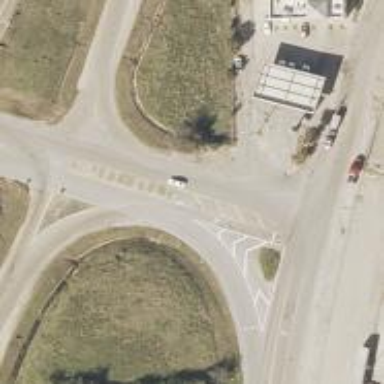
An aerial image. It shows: Secondary road with asphalt surface.